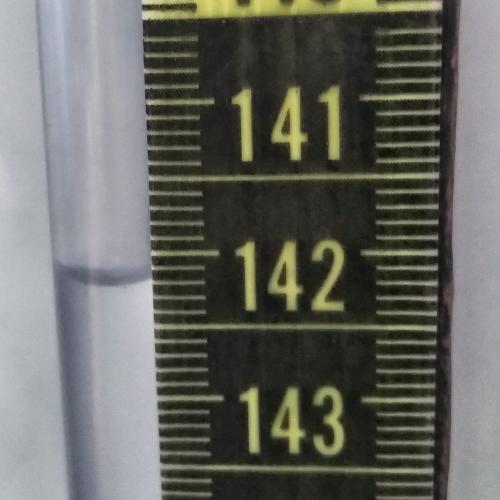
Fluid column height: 142.2 cm